Question: I have 2 tables with no relation between them. I want to display the data in tabular format by month. Here is a sample output:

There are 2 different tables
- -
Problem is that we have no direct relation between these. The only commonality between them is month (date). Does anyone have a suggestion on how to generate such a report?
here is my union queries:
'''
SELECT TO_DATE(TO_CHAR(PAY_DATE,'MON-YYYY'), 'MON-YYYY') , 'FEE RECEIPT', NVL(SUM(SFP.AMOUNT_PAID),0) AMT_RECIEVED
FROM STU_FEE_PAYMENT SFP, STU_CLASS SC, CLASS C
WHERE SC.CLASS_ID = C.CLASS_ID
AND SFP.STUDENT_NO = SC.STUDENT_NO
AND PAY_DATE BETWEEN '01-JAN-2014' AND '31-DEC-2014'
AND SFP.AMOUNT_PAID >0
GROUP BY TO_CHAR(PAY_DATE,'MON-YYYY')
UNION
SELECT TO_DATE(TO_CHAR(EXP_DATE,'MON-YYYY'), 'MON-YYYY') , ET.DESCRIPTION, SUM(EXP_AMOUNT)
FROM EXP_DETAIL ED, EXP_TYPE ET, EXP_TYPE_DETAIL ETD
WHERE ET.EXP_ID = ETD.EXP_ID
AND ED.EXP_ID = ET.EXP_ID
AND ED.EXP_DETAIL_ID = ETD.EXP_DETAIL_ID
AND EXP_DATE BETWEEN '01-JAN-2014' AND '31-DEC-2014'
GROUP BY TO_CHAR(EXP_DATE,'MON-YYYY'), ET.DESCRIPTION
ORDER BY 1
'''
Regards:
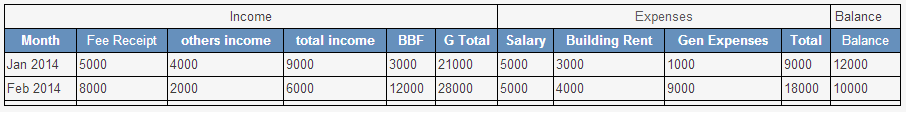
Answer: In order to do this you probably want to make the Income and Expenses into separate sub-queries.
I have taken the two parts of your union query and separated them into sub-queries, one called income and one called expense. Both sub-queries summarise the data over the month period as before, but now you can use a JOIN on the Months to allow the data from each sub-query to be connected. Note: I have used an OUTER JOIN, because this will still join month where there is no income, but there is expense and vice versa. This will require some manipulation, because you probably are better off returning a set of zeros for the month if no transaction occur.
In the top level SELECT, replace the use of *, with the correct listing of fields required. I simply used this to show that each field can be reused from the sub-query in the outer query, by referring to the alias as the table name.
'''
SELECT Income.*, Expenses.*
FROM (SELECT TO_DATE(TO_CHAR(PAY_DATE,'MON-YYYY'), 'MON-YYYY') as Month, 'FEE RECEIPT', NVL(SUM(SFP.AMOUNT_PAID),0) AMT_RECIEVED
FROM STU_FEE_PAYMENT SFP, STU_CLASS SC, CLASS C
WHERE SC.CLASS_ID = C.CLASS_ID
AND SFP.STUDENT_NO = SC.STUDENT_NO
AND PAY_DATE BETWEEN '01-JAN-2014' AND '31-DEC-2014'
AND SFP.AMOUNT_PAID >0
GROUP BY TO_CHAR(PAY_DATE,'MON-YYYY') Income
OUTER JOIN (SELECT TO_DATE(TO_CHAR(EXP_DATE,'MON-YYYY'), 'MON-YYYY') as Month, ET.DESCRIPTION, SUM(EXP_AMOUNT)
FROM EXP_DETAIL ED, EXP_TYPE ET, EXP_TYPE_DETAIL ETD
WHERE ET.EXP_ID = ETD.EXP_ID
AND ED.EXP_ID = ET.EXP_ID
AND ED.EXP_DETAIL_ID = ETD.EXP_DETAIL_ID
AND EXP_DATE BETWEEN '01-JAN-2014' AND '31-DEC-2014'
GROUP BY TO_CHAR(EXP_DATE,'MON-YYYY'), ET.DESCRIPTION) Expenses
ON Income.Month = Expenses.Month
'''
There are still many calculations that you will have to insert, to get your final result, which you will have to work on separately. The resulting query to perform what you expect above will likely be a lot longer than this, I am just trying to show you the structure.
However the final tricky part for you is going to be the BBF. Balance Bought Forward. SQL is great a joining tables and columns, but each row is treated and handled separately, it does not read and value from the previous row within a query and allow you to manipulate that value in the next row. To do this you need another sub-query to SUM() all the changes from a point in time up until the start of the month. Financial products normally store Balance at points in time, because it is possible that not all transaction are accurately recorded and there needs to be a mechanism to adjust the Balance. Using this theory, you you need to write your sub-query to summarise all changes since the previous Balance.
IMO Financial applications are inherently complex, so the solution is going to take some time to mould into the right one.
Final Word: I am not familiar with OracleReports, but there may be something in there which will assist with maintaining the BBF.